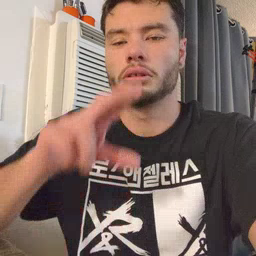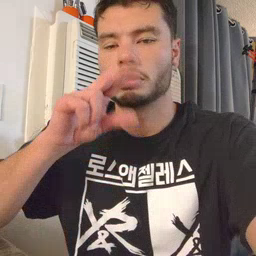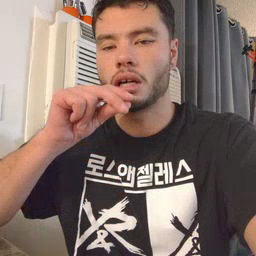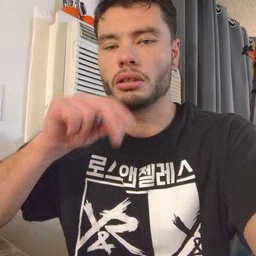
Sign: duck